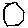
Label: hexagon